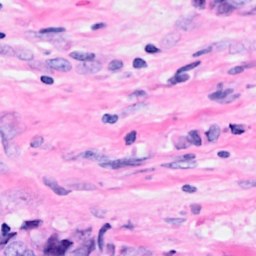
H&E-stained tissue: Breast